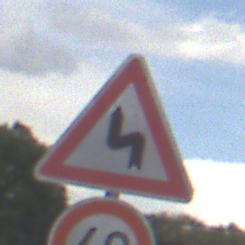
Verkehrszeichen: DoppelkurveZunaechstLinks
Zusatzzeichen unten: Geschwindigkeit60
Umgebung: Outdoor, RoadRail
Tageszeit: MorningAfternoon
Wetter: PartlyCloudy
Licht: Natural
Jahreszeit: NotSpecified
Kontrast: LowContrast